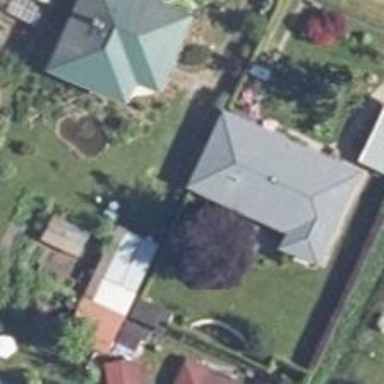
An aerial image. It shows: Simple house.